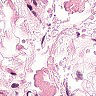
Metastatic tissue present: no